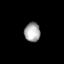
Tissue: skin
Cell type: Epithelial cells
Senescence score: 0.2698
Nuclear area (px): 298
Mean DAPI intensity: 166.295